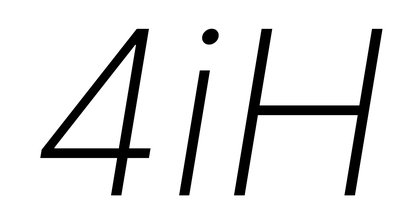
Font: Inter-Italic_ExtraLight_Italic